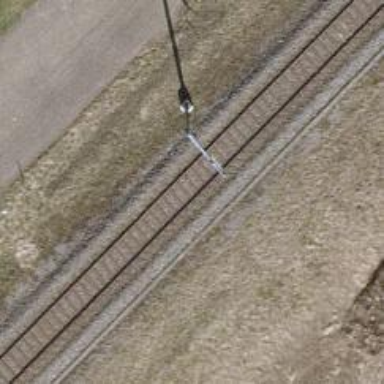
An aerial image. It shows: Catenary mast for power lines.